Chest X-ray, AP view. Patient: 49 years old, sex F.
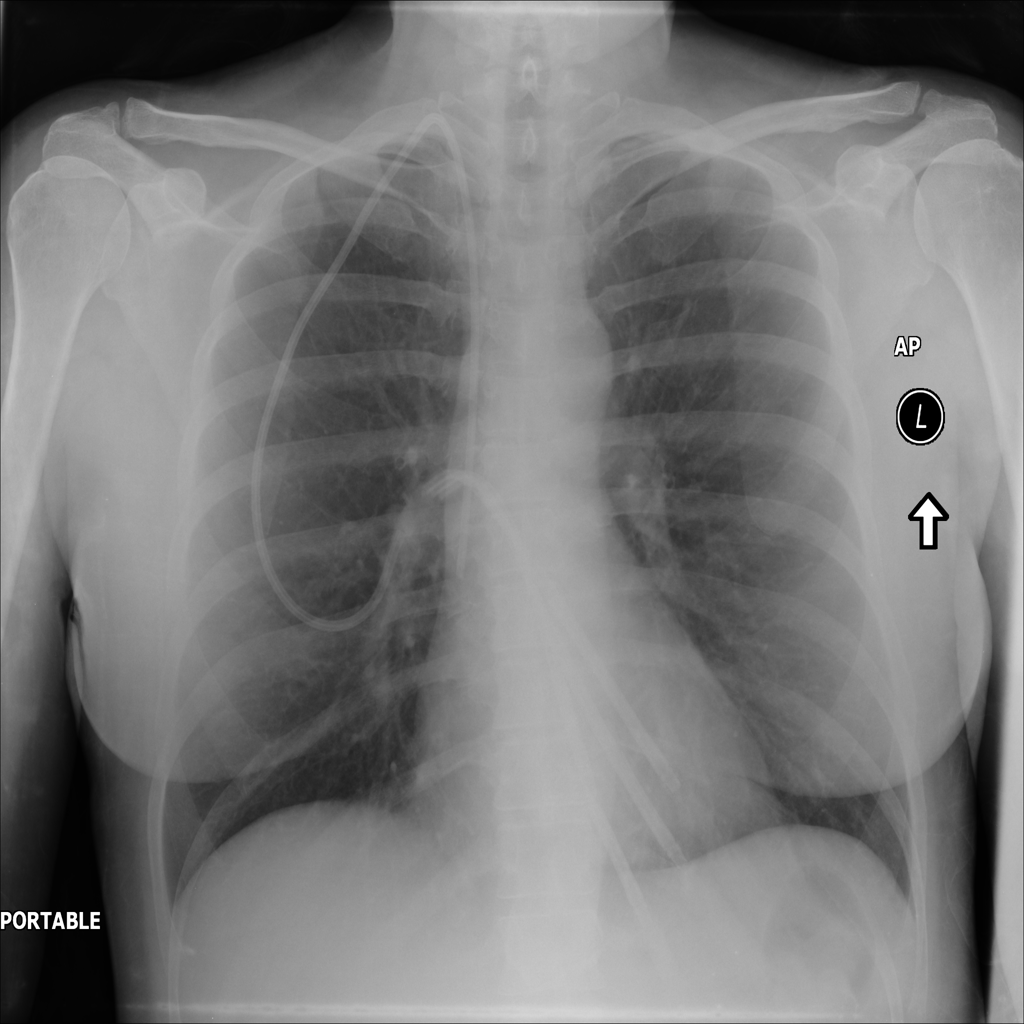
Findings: No Finding